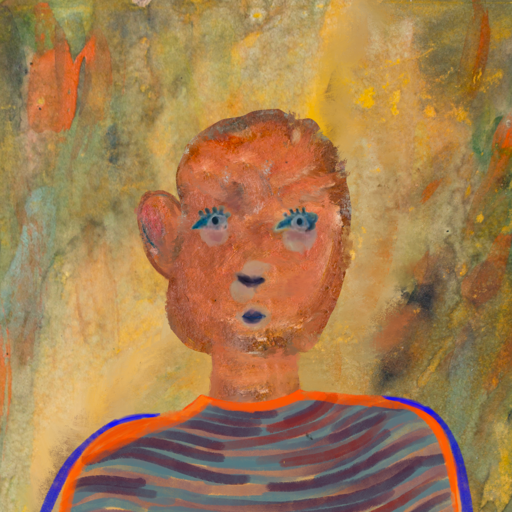
Background: Comrade, Head And Neck Front: Boggyland, Face Front: Hill_Girl, Bust: Experience, Hair Front: Blank, Head Accessory: Blank, Second Necklace: Blank, Necklace: Blank, Baby: Blank